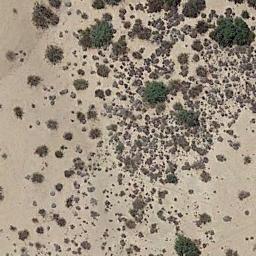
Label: chaparral